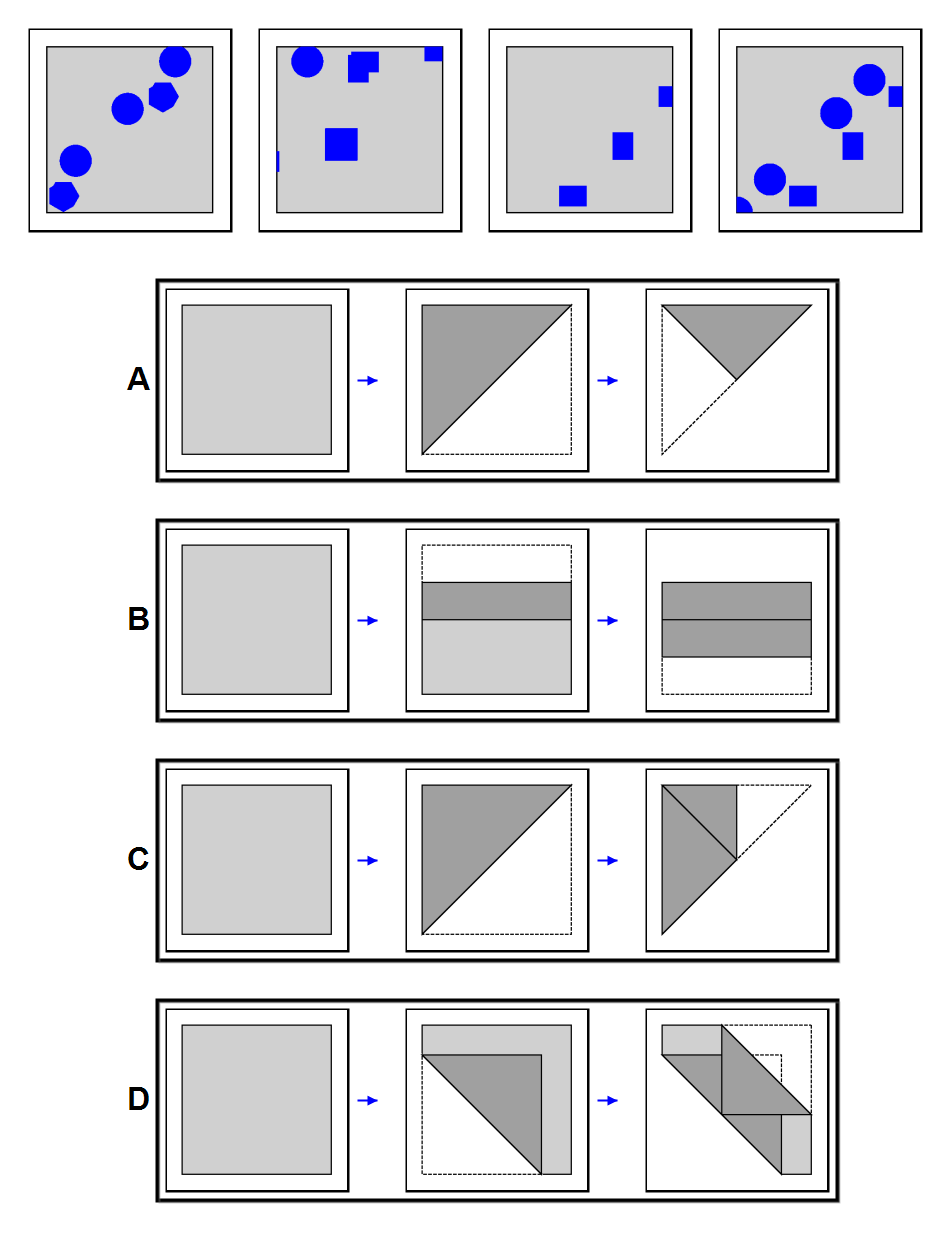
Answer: D